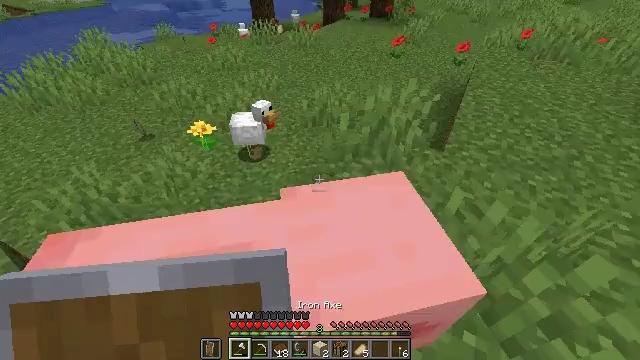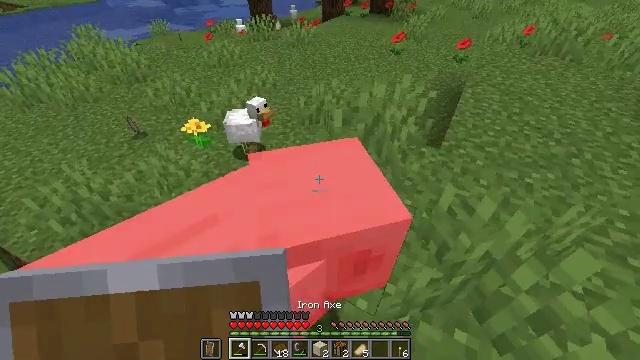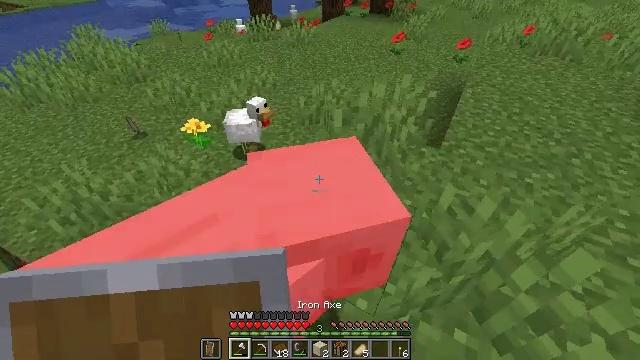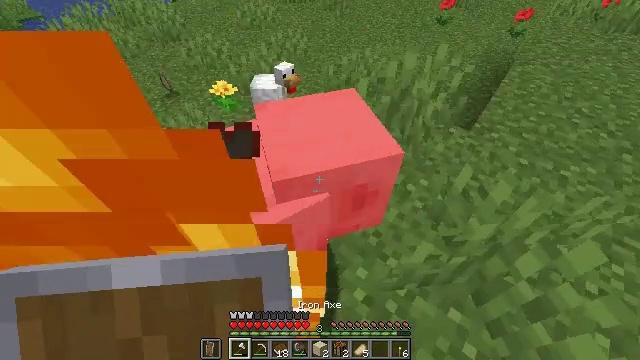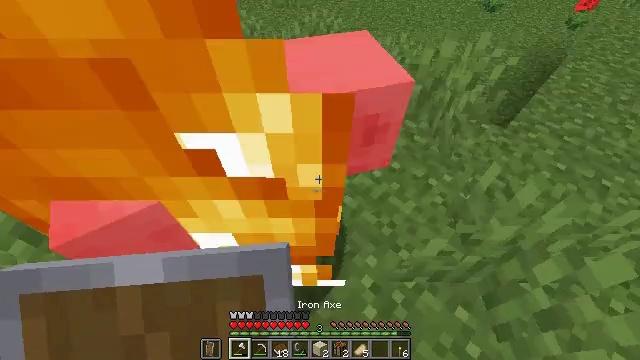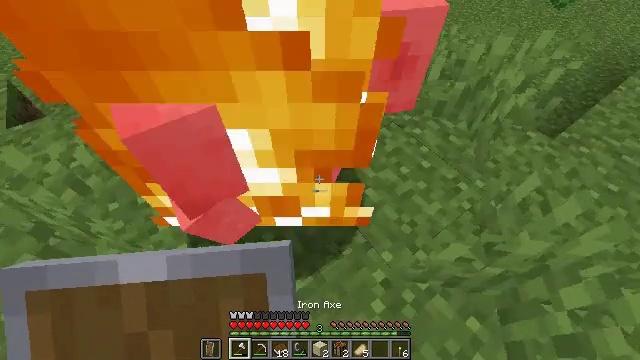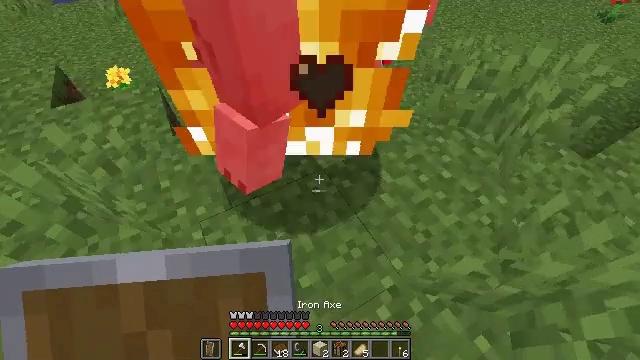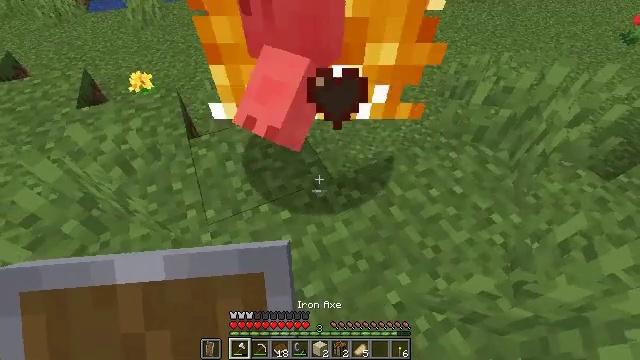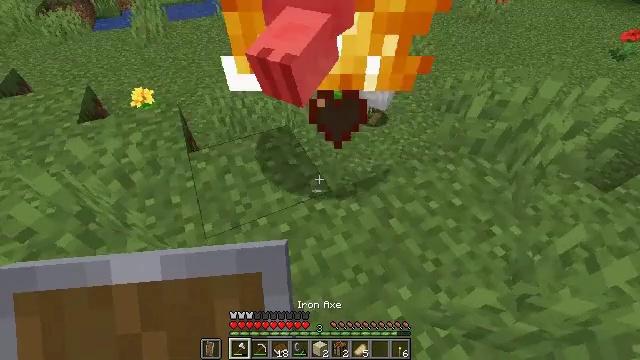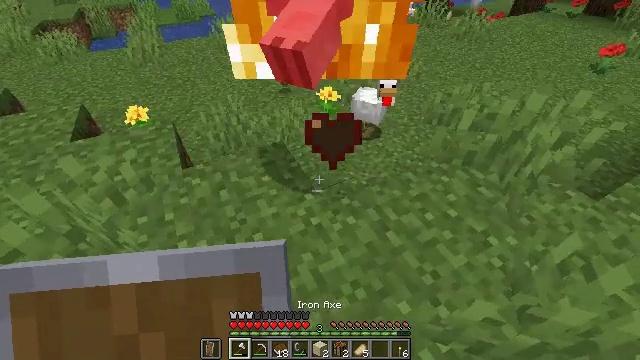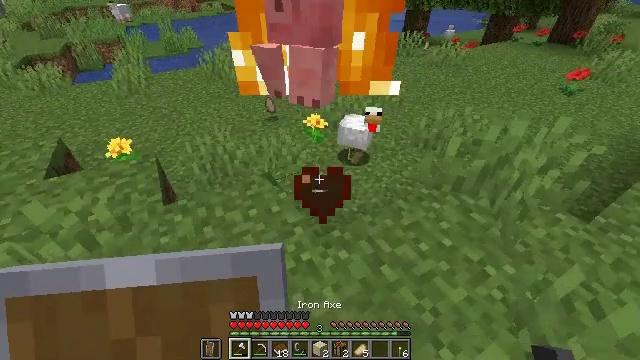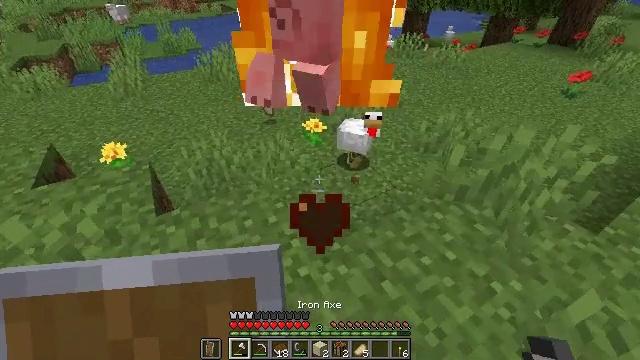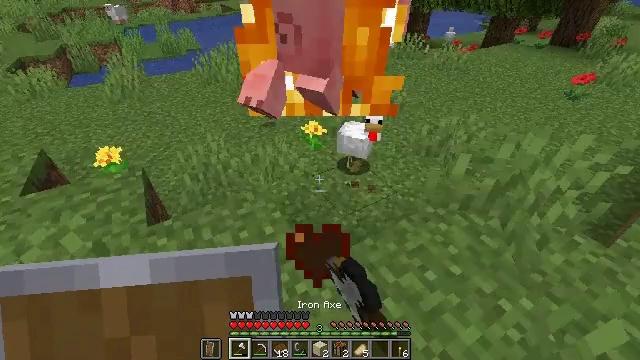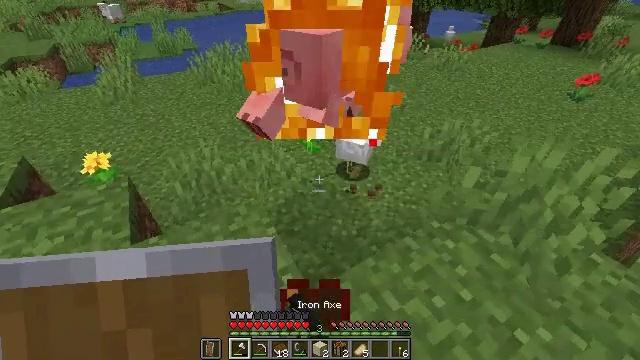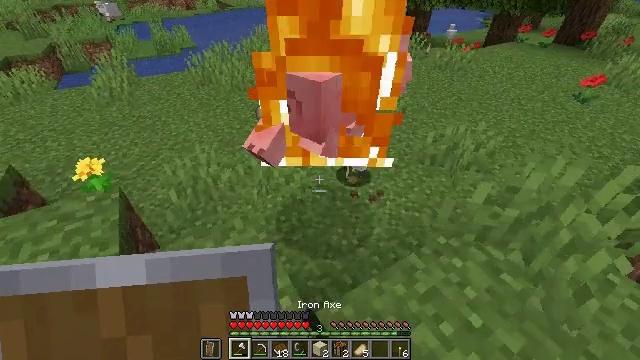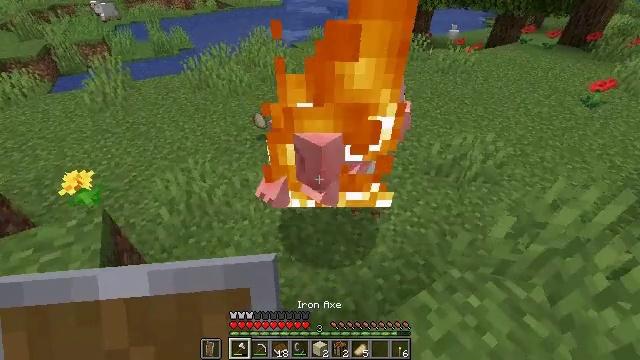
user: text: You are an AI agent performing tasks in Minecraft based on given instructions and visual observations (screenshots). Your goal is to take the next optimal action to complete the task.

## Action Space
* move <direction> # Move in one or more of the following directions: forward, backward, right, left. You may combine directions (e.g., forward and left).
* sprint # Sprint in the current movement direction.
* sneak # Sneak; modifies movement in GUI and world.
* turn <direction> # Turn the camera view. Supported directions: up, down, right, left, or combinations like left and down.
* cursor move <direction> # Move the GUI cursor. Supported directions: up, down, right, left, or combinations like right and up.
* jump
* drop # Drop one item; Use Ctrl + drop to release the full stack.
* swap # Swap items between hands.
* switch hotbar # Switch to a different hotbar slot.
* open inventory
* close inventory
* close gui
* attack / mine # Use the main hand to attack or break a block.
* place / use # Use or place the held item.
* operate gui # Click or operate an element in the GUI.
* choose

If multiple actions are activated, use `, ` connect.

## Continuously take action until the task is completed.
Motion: motion action
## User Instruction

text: Mine the dandelion from the ground.
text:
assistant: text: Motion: no_op
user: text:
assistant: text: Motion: no_op
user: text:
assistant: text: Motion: turn left and down
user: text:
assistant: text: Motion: turn left and down
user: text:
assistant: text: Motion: turn left and down
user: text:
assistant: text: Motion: turn left
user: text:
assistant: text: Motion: turn left and up
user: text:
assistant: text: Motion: turn up
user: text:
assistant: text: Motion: turn right and up
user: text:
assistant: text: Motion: move forward, turn right and up
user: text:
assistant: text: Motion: move forward, attack / mine
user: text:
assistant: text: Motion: move forward, attack / mine
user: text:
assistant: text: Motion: move forward, attack / mine
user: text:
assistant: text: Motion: move forward, attack / mine
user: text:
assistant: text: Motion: move forward
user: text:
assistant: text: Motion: move forward
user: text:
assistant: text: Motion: move forward
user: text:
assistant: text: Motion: move forward
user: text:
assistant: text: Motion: move forward
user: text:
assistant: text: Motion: move forward, turn down
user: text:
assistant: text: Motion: move forward, turn right and down, attack / mine
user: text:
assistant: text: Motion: turn right and down, attack / mine
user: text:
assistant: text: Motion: turn right, attack / mine
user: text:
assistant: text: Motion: turn right and up
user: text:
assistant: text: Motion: turn right and up
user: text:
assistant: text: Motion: turn right and up
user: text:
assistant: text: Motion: no_op